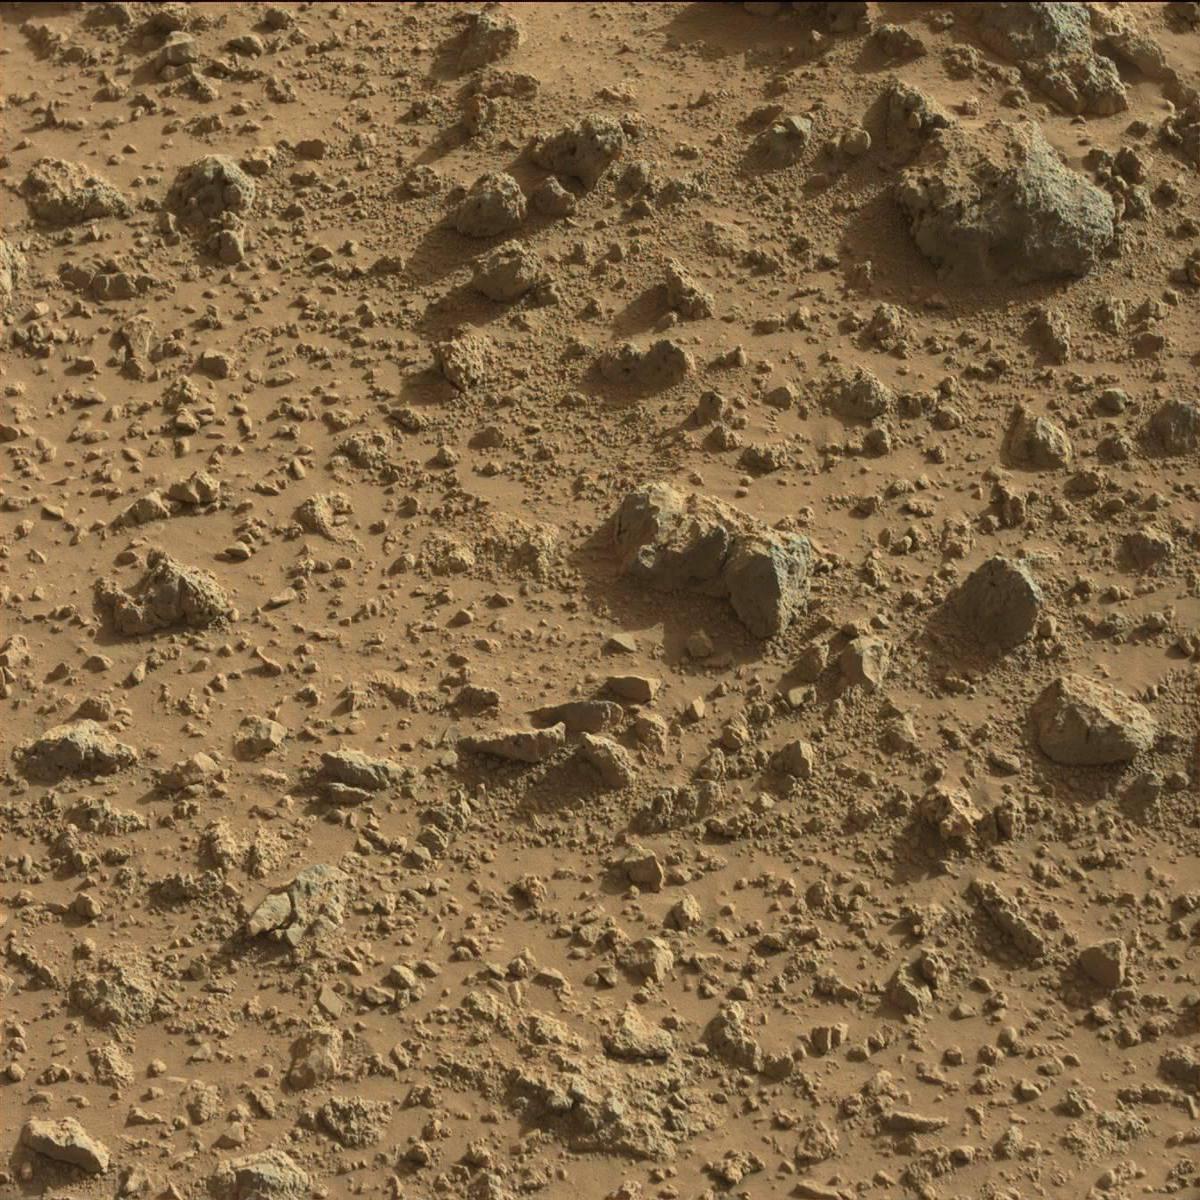
Terrain classes present: Bedrock, Rock, Sand / Soil